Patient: sex F, age 54
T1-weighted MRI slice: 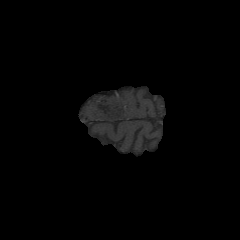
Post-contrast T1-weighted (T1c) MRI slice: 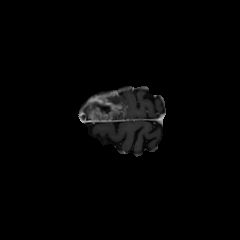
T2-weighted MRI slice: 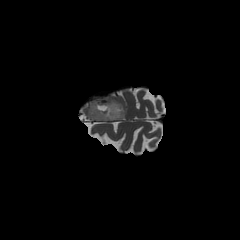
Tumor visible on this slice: yes
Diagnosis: Glioblastoma, IDH-wildtype
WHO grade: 4